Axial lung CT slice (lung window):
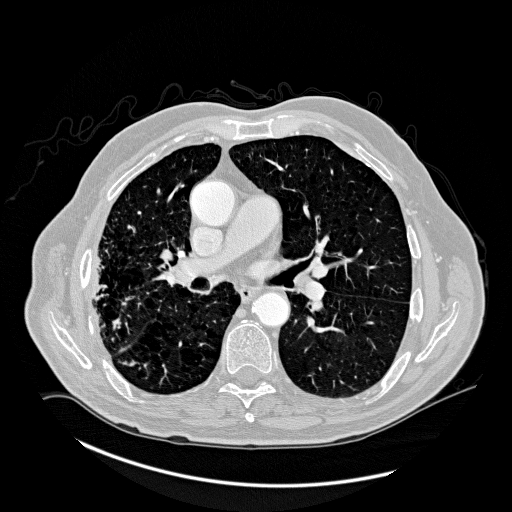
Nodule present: no